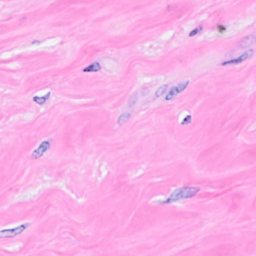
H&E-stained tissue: Breast